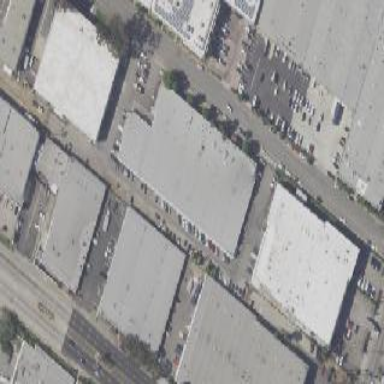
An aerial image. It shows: Warehouse building.